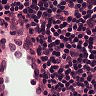
Metastatic tissue present: no